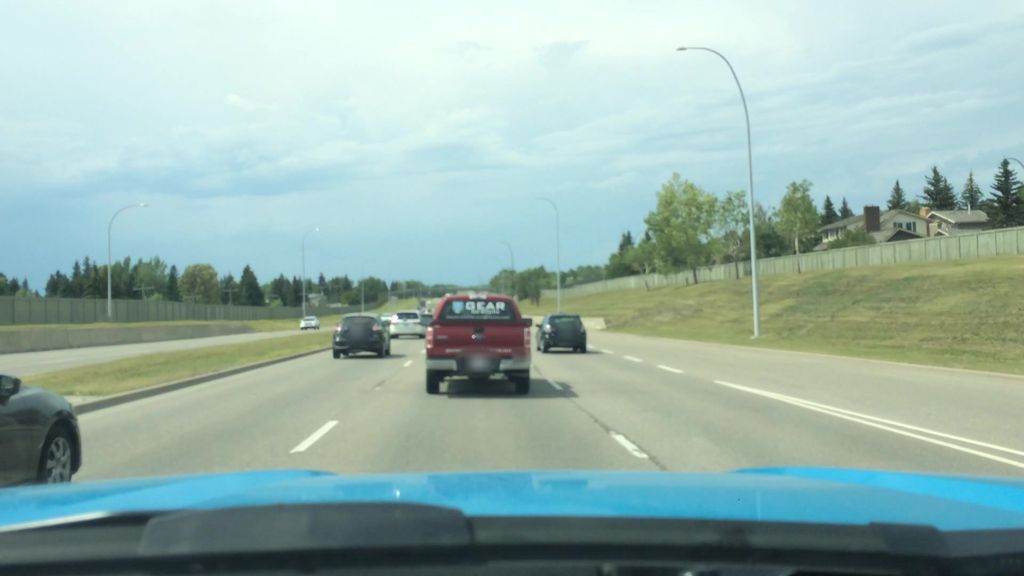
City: calgary